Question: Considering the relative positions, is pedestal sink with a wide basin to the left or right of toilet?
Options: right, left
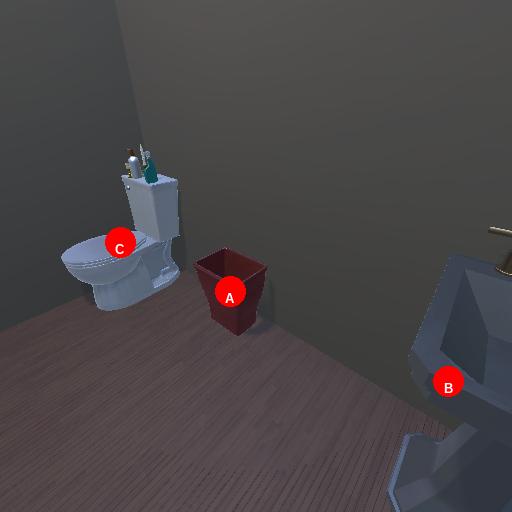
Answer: right